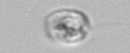
Label: Amoeba